Aerial crown-view tile of a tropical tree (Barro Colorado Island, Panama), acquired 20250715:
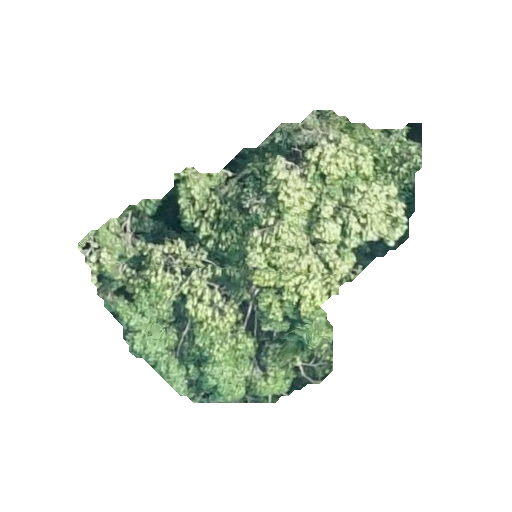
Species: Ocotea leptobotra
GBIF accepted scientific name: Ocotea leptobotra
Crown area: 91.724 m²